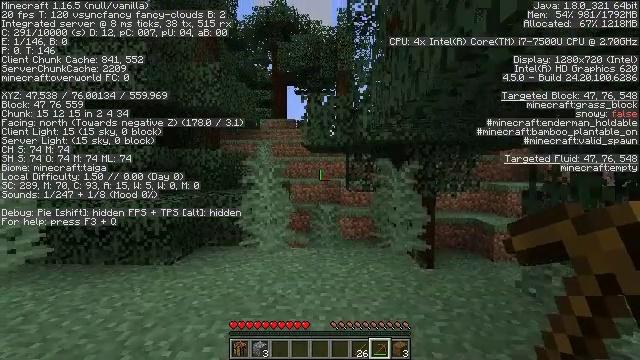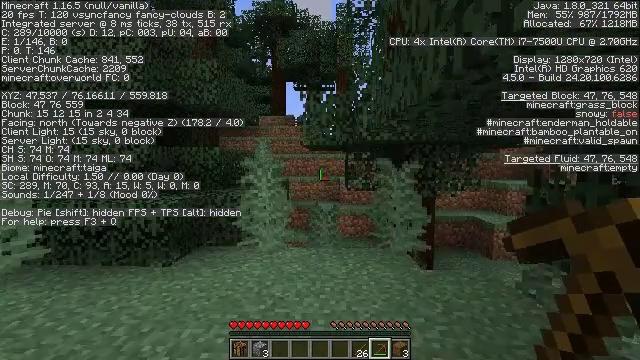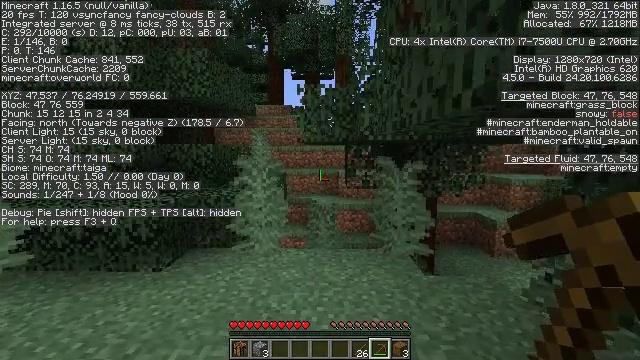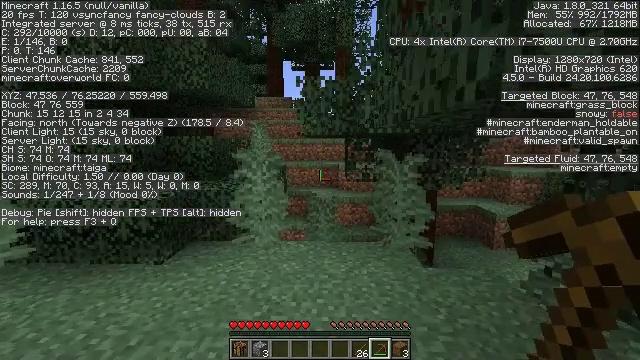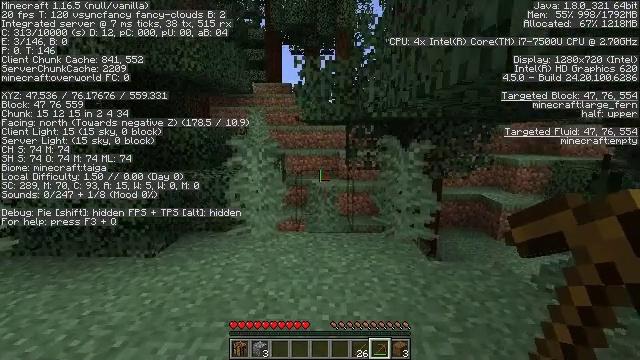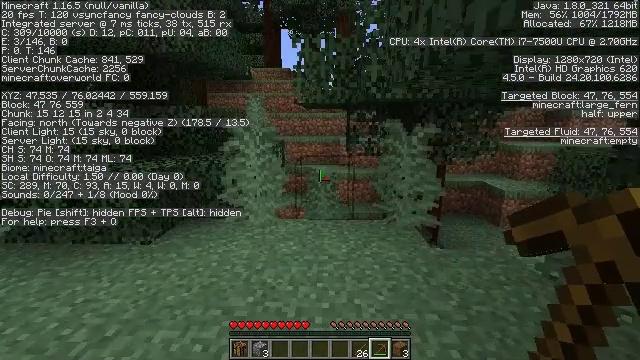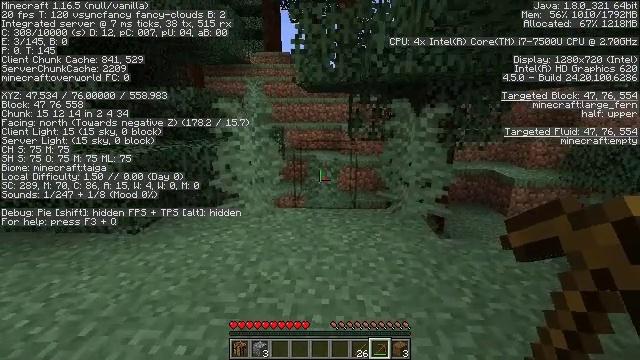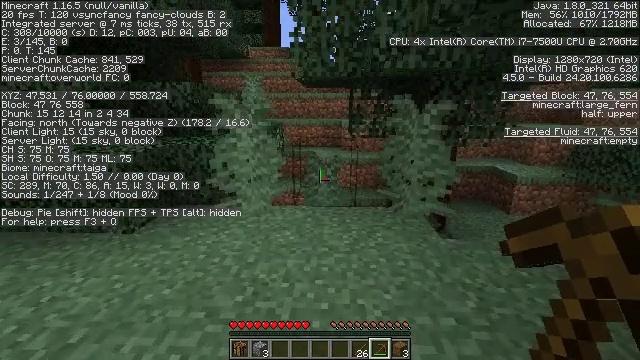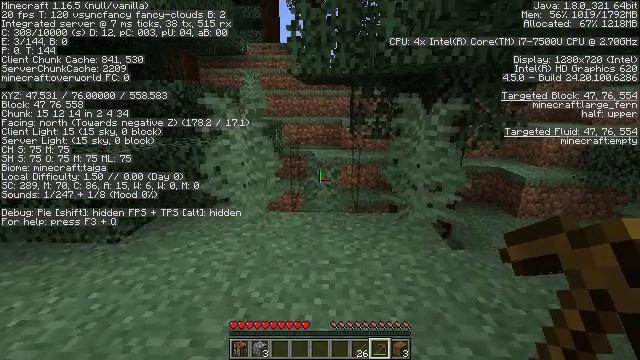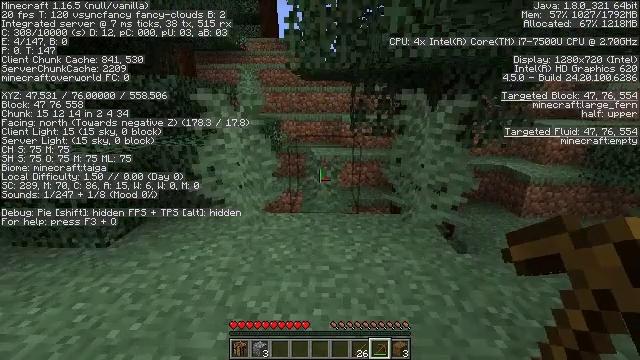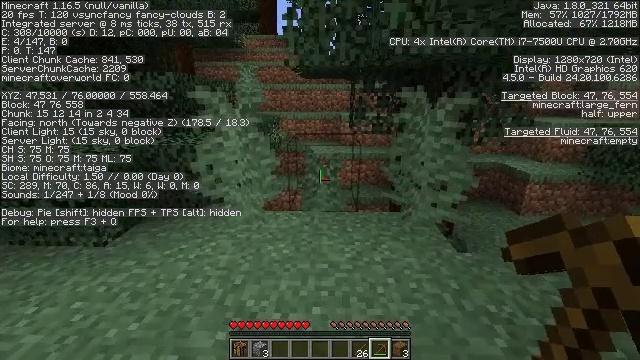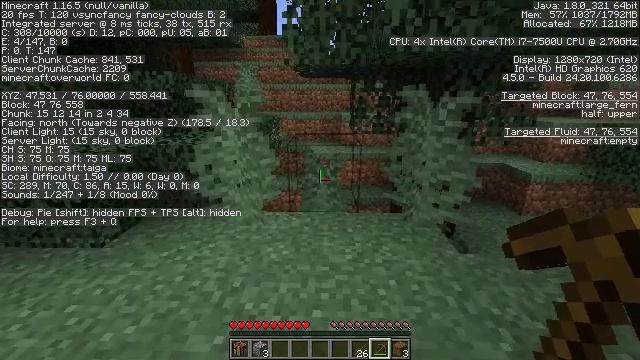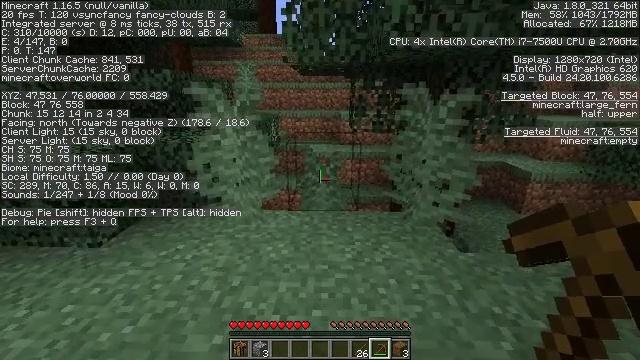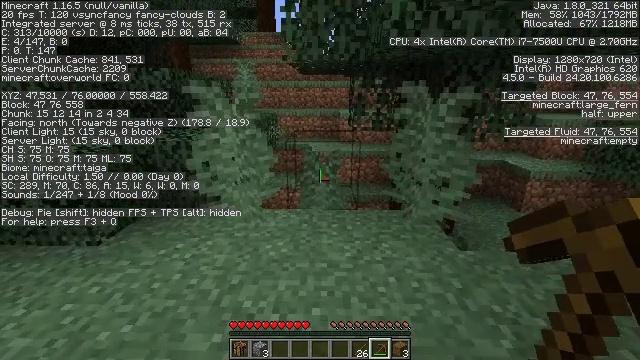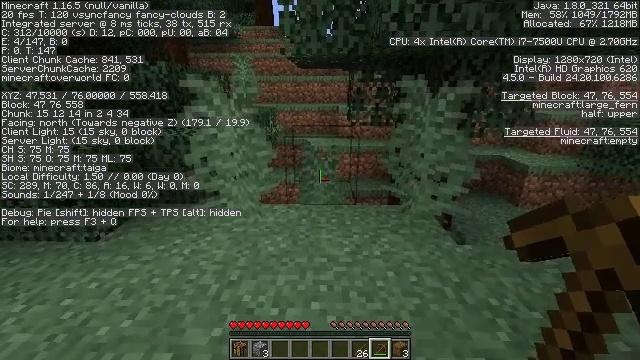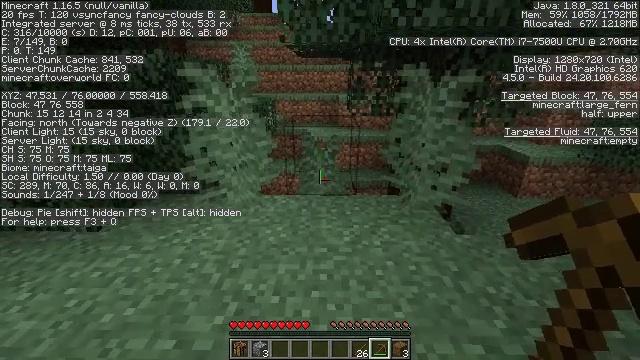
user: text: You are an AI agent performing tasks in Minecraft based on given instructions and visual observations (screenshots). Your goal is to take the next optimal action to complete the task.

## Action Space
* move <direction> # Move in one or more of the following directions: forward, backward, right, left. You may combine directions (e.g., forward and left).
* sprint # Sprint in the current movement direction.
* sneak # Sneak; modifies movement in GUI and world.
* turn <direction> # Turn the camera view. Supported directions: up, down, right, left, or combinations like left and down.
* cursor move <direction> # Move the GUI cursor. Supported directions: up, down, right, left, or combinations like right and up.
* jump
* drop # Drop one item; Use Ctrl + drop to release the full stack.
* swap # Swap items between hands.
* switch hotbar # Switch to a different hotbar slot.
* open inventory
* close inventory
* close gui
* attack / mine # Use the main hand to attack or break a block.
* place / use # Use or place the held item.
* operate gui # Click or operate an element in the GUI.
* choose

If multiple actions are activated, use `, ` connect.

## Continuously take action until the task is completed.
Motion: motion action
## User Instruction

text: Attack the large fern to gather it.
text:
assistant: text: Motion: move forward, jump
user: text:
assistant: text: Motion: move forward, turn down, jump
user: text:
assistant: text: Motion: move forward, turn down
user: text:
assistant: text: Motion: move forward, turn down
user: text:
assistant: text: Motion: move forward, turn down
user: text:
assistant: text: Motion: move forward, turn down
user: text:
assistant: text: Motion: move forward
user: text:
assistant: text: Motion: no_op
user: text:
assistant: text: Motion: no_op
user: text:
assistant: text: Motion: no_op
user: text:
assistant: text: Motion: no_op
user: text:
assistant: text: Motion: no_op
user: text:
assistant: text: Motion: no_op
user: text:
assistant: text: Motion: turn down
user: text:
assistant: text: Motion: turn down
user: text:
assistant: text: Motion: turn down
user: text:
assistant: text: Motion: attack / mine
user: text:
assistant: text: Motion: attack / mine
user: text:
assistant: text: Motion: attack / mine
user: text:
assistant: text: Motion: attack / mine
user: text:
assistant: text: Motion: move forward, attack / mine
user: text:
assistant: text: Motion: move forward, attack / mine
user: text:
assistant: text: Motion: move forward, attack / mine
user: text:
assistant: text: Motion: move forward, attack / mine
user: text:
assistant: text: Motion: move forward, turn down, attack / mine
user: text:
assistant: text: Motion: move forward, turn down, attack / mine
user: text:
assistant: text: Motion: move forward, turn down
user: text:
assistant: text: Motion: move forward, turn down
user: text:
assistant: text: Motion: move forward, turn down
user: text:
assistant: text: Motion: no_op